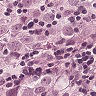
Metastatic tissue present: yes